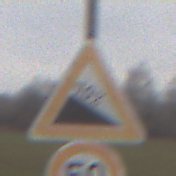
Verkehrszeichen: Gefaelle10
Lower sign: Geschwindigkeit50
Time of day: Midday
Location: Outdoor (RoadRail)
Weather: Overcast
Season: NotSpecified
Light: Natural